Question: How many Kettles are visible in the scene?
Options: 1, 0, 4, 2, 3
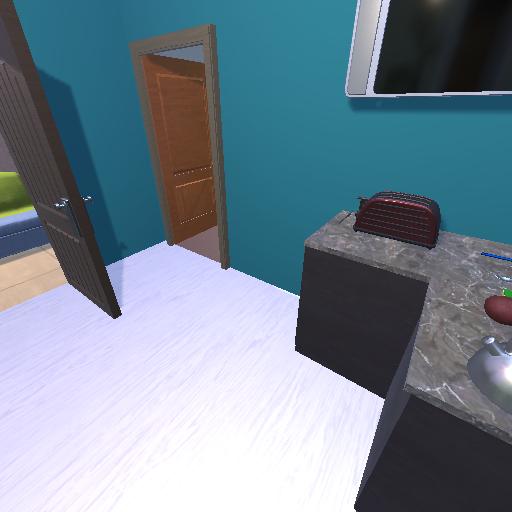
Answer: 1